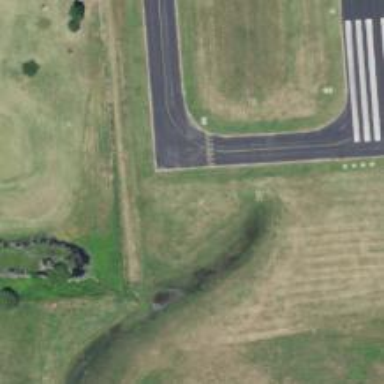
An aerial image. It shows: View of taxiway at the airport.